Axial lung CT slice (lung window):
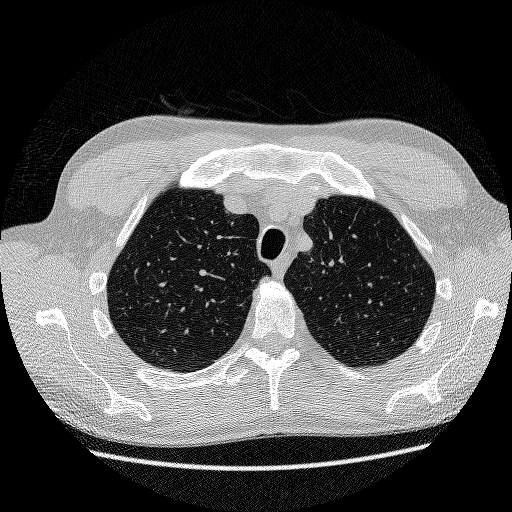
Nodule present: no